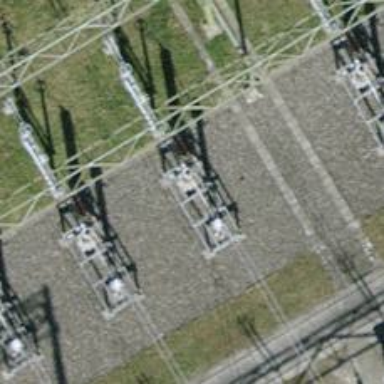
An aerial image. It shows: Insulator used in power equipment.